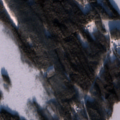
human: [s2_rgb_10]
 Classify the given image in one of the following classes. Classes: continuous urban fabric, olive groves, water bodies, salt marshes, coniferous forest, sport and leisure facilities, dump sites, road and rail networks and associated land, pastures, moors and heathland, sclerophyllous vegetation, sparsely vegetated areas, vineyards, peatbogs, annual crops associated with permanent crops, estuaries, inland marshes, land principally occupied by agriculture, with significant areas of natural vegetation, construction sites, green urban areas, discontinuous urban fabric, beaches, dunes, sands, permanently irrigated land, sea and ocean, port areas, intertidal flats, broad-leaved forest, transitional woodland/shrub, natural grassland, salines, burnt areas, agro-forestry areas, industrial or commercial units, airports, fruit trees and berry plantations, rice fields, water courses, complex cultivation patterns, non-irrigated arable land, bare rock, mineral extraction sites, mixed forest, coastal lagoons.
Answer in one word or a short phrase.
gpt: coniferous forest, mixed forest, peatbogs, water bodies